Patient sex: F
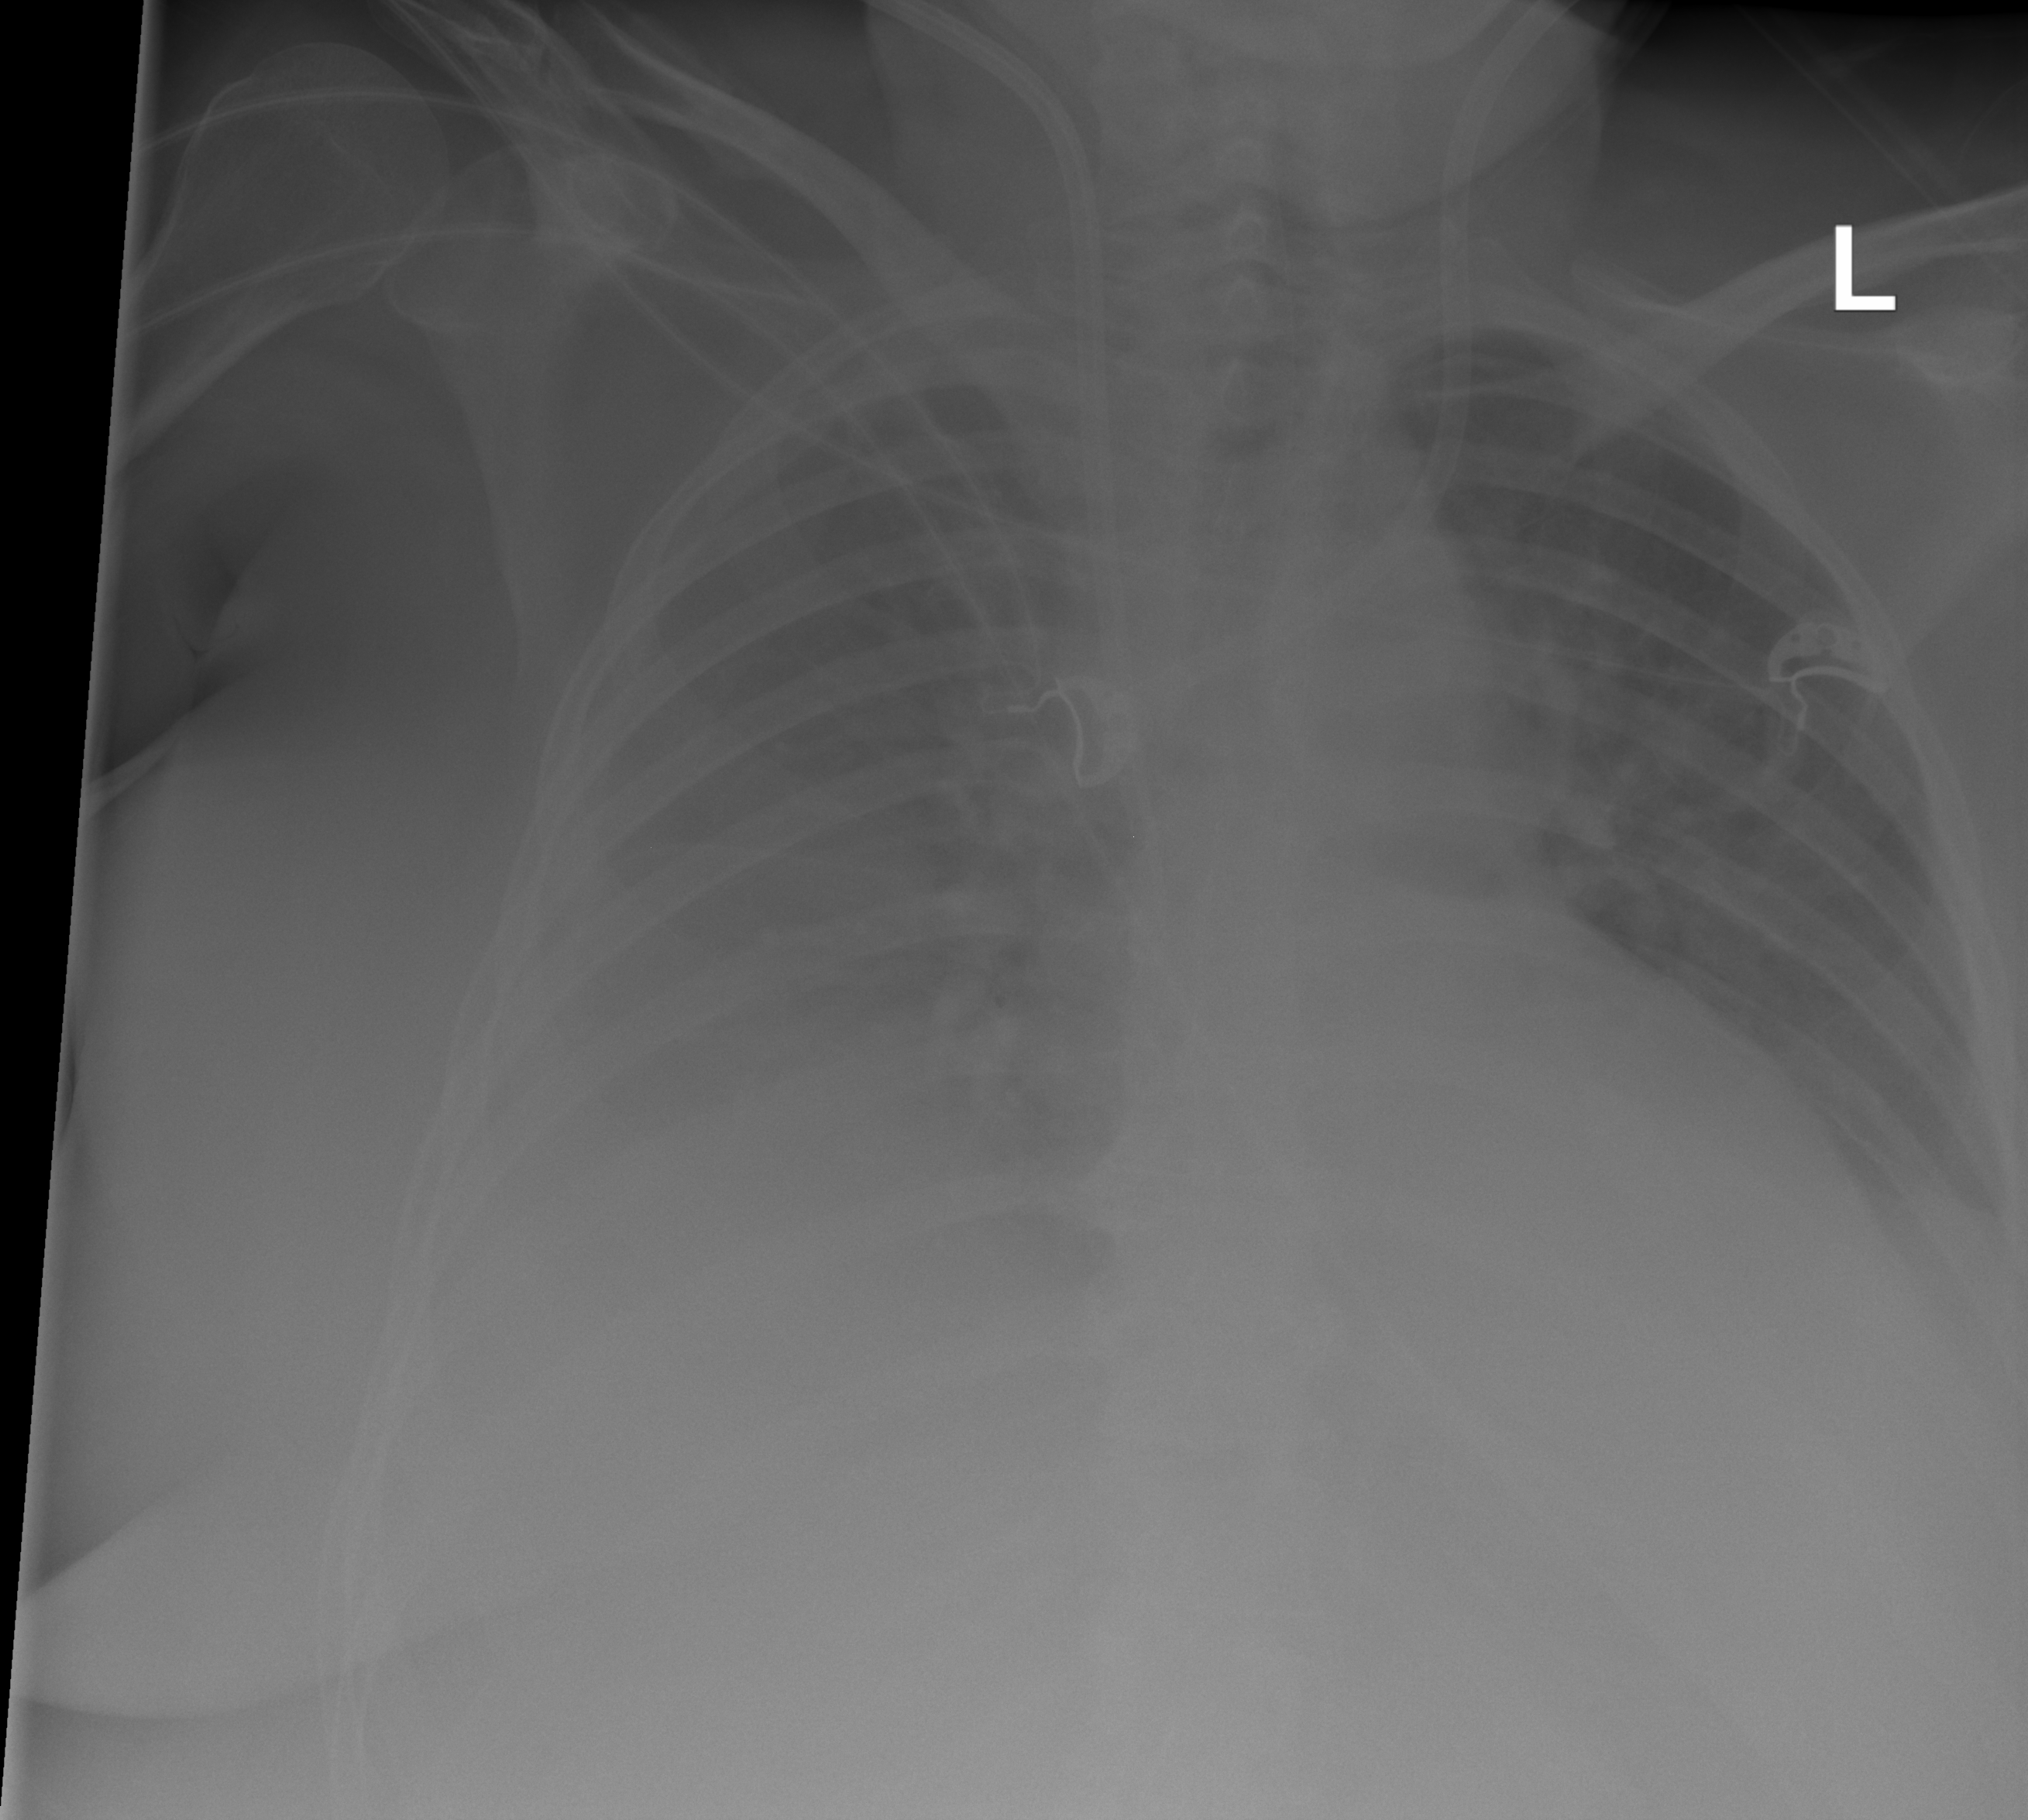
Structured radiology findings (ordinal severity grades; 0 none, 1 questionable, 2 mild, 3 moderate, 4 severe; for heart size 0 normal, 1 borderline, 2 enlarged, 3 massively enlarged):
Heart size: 2
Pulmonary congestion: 2
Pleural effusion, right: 3
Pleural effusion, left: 2
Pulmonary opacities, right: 1
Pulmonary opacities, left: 1
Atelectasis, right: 3
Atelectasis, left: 2